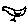
Label: bird